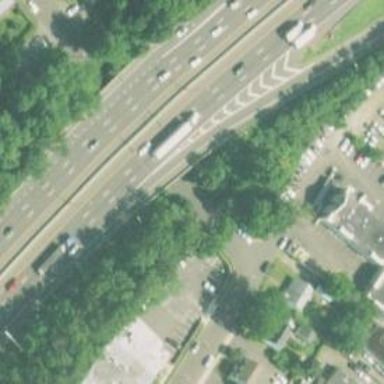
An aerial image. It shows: Motorway bridge with asphalt surface.